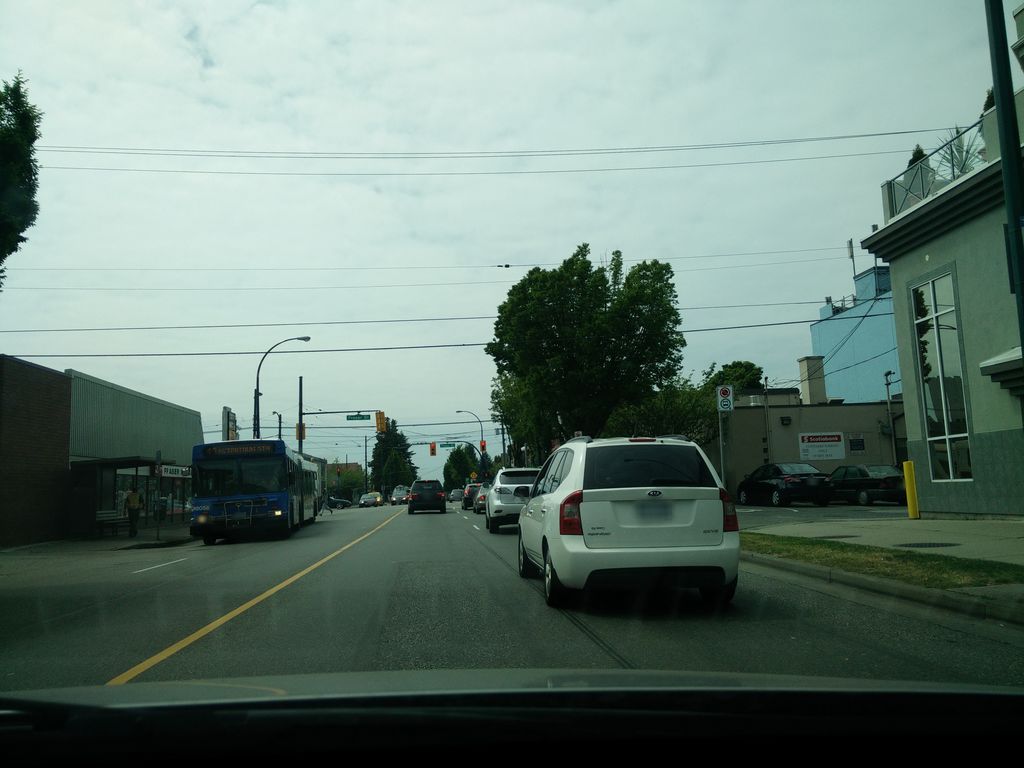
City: vancouver